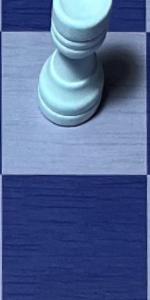
Label: Empty